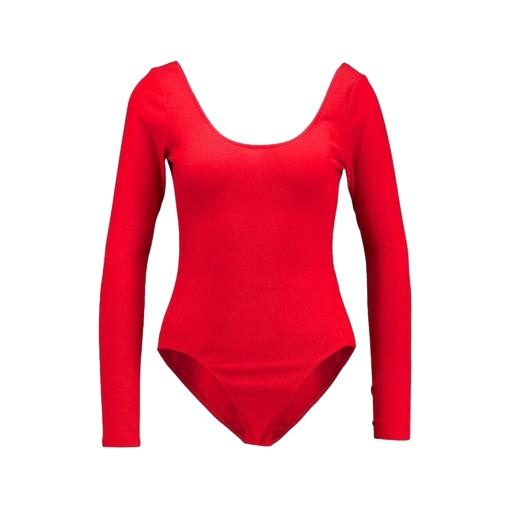
vibrant red and long sleeves, red and long sleeves, red and has long sleeves, white background